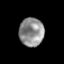
Tissue: lung
Cell type: Epithelial cells
Senescence score: 0.195
Nuclear area (px): 684
Mean DAPI intensity: 144.23